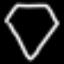
Label: diamond